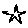
Label: star